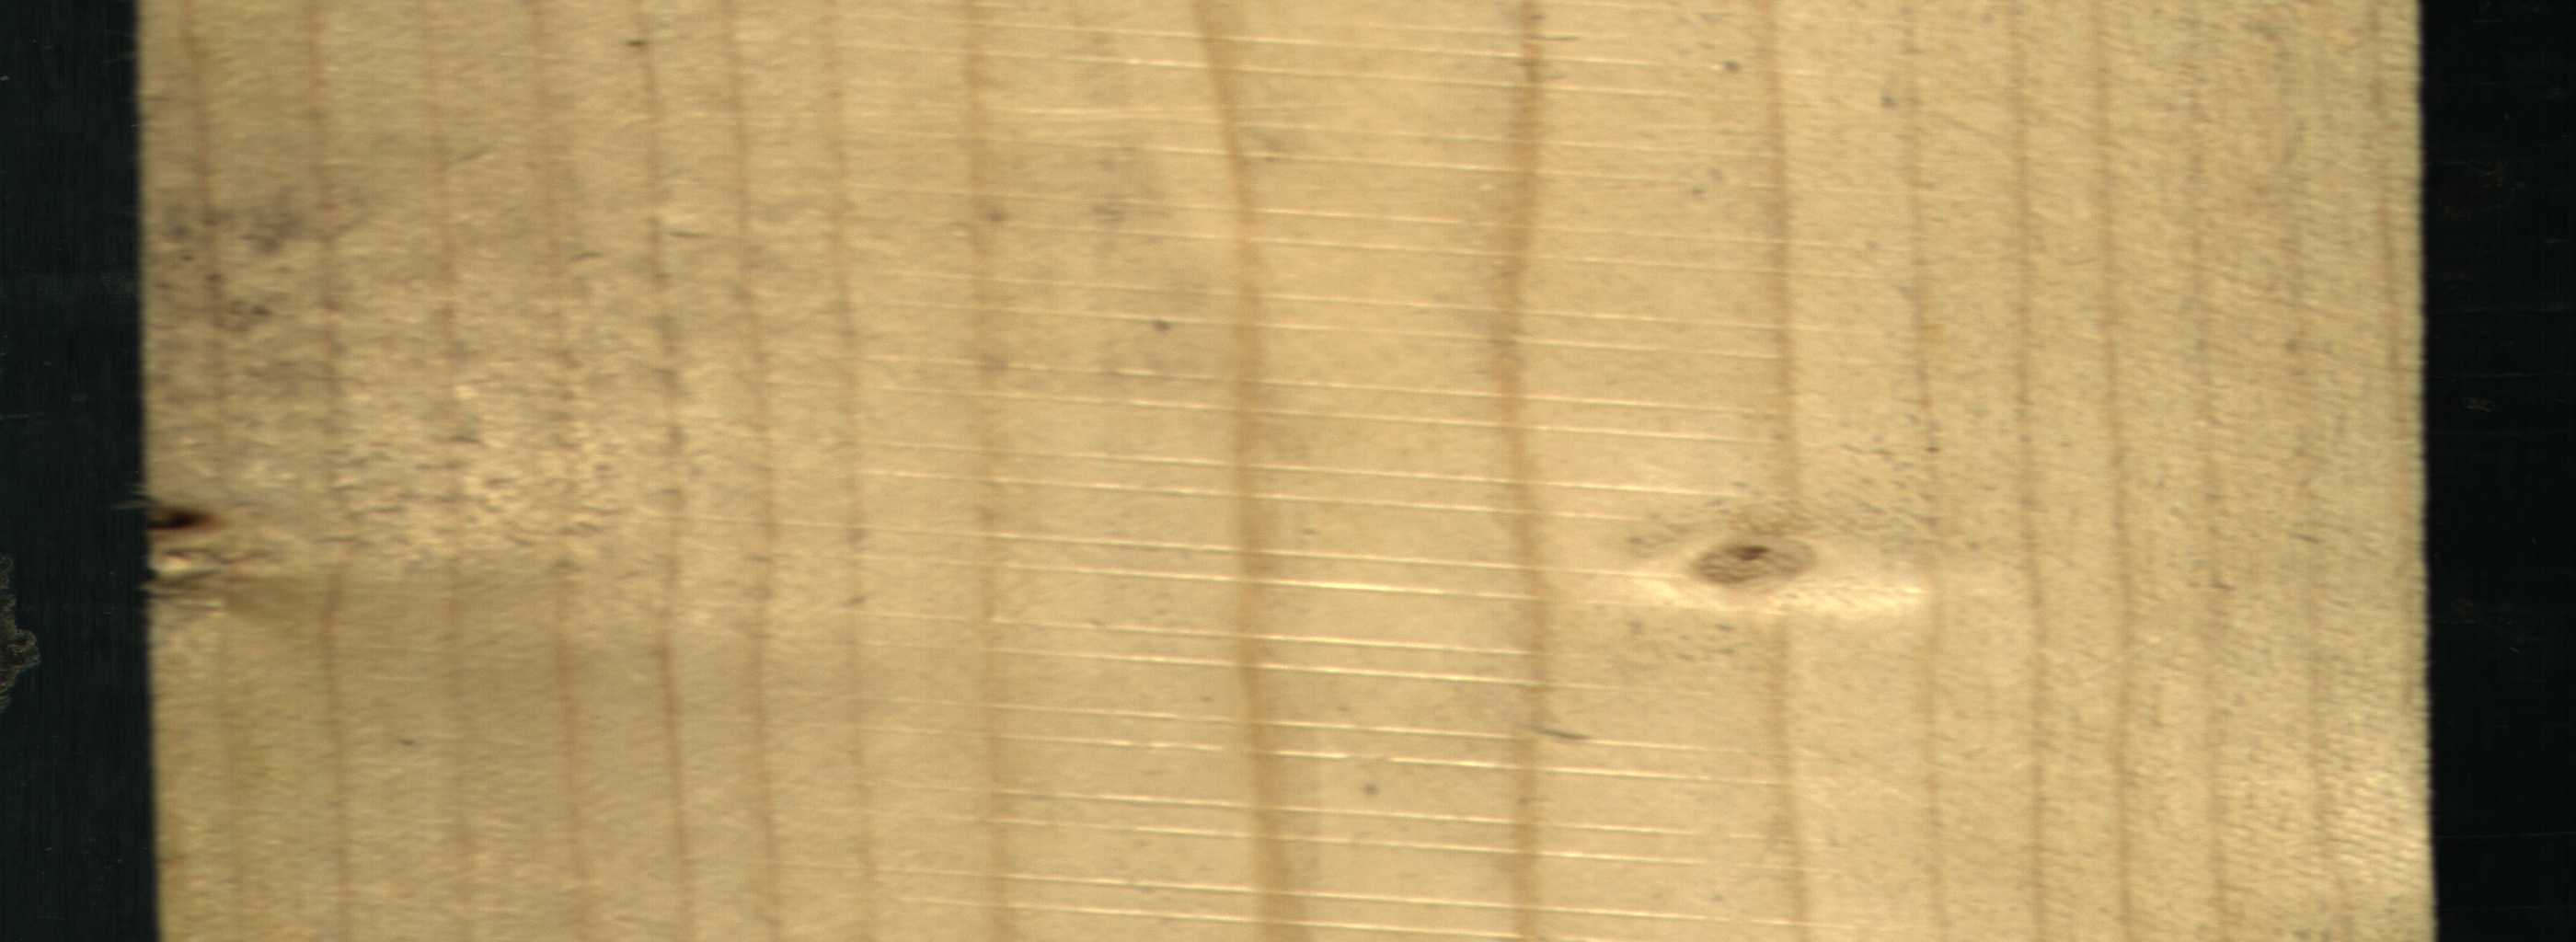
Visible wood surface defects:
Dead_Knot
Live_Knot